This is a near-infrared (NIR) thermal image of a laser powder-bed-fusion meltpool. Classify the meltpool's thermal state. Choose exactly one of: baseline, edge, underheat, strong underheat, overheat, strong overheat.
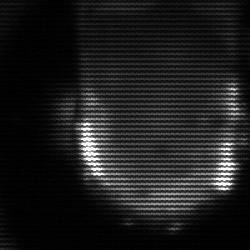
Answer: baseline